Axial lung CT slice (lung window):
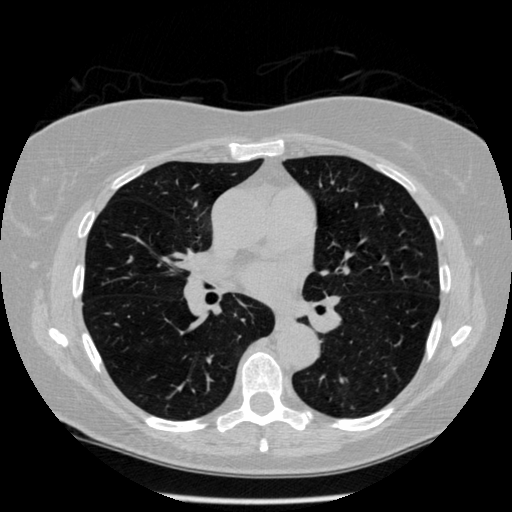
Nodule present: no